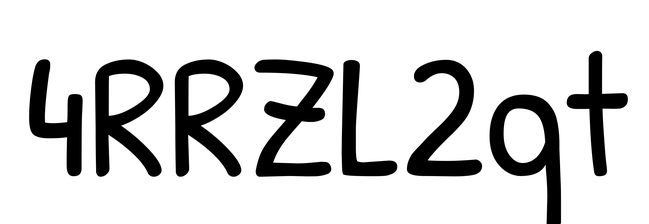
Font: PatrickHand-Regular